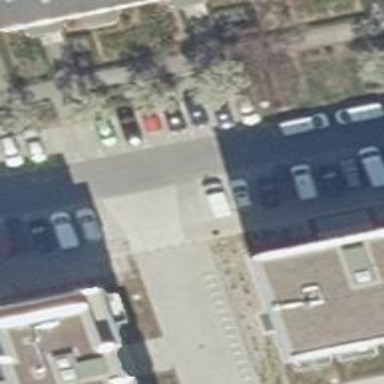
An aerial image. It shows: Sidewalk.